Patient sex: M
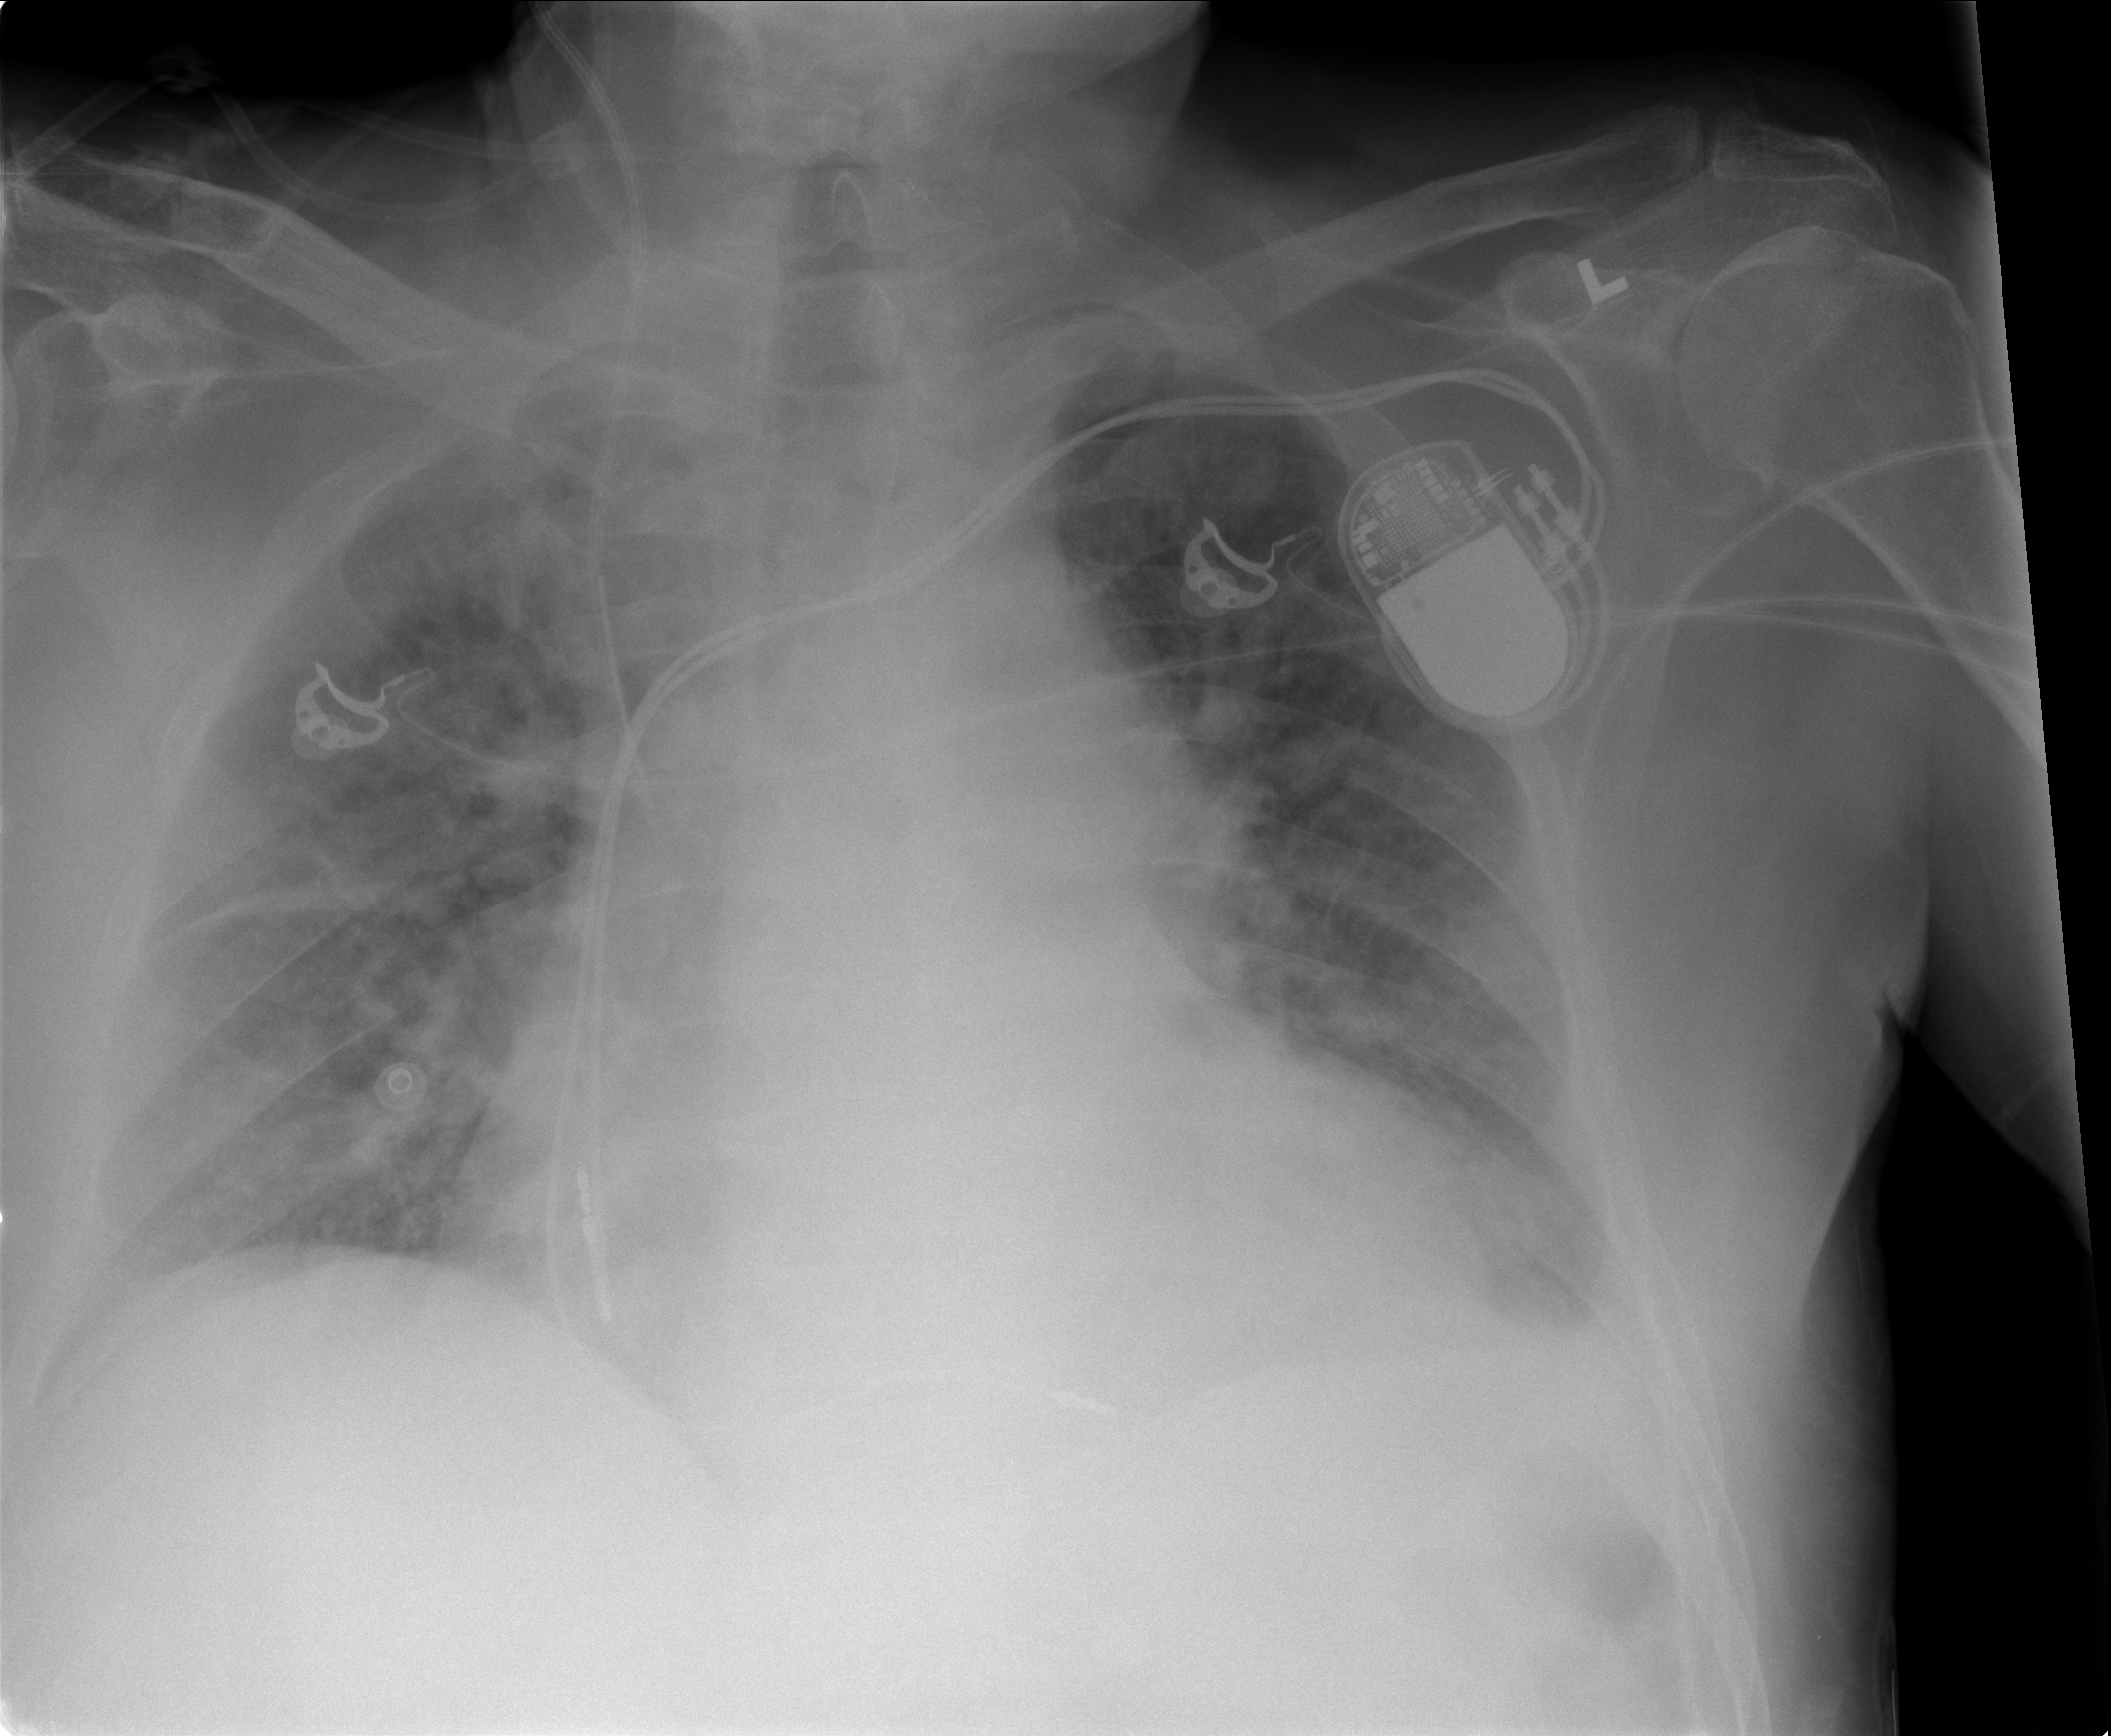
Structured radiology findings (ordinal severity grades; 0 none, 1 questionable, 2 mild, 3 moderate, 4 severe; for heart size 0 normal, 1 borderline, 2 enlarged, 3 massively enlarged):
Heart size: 3
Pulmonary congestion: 3
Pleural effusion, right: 0
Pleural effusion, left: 2
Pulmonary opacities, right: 0
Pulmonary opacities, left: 0
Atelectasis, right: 0
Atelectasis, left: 0